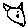
Label: cat